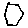
Label: hexagon